Question: Count the number of objects in the diagram.
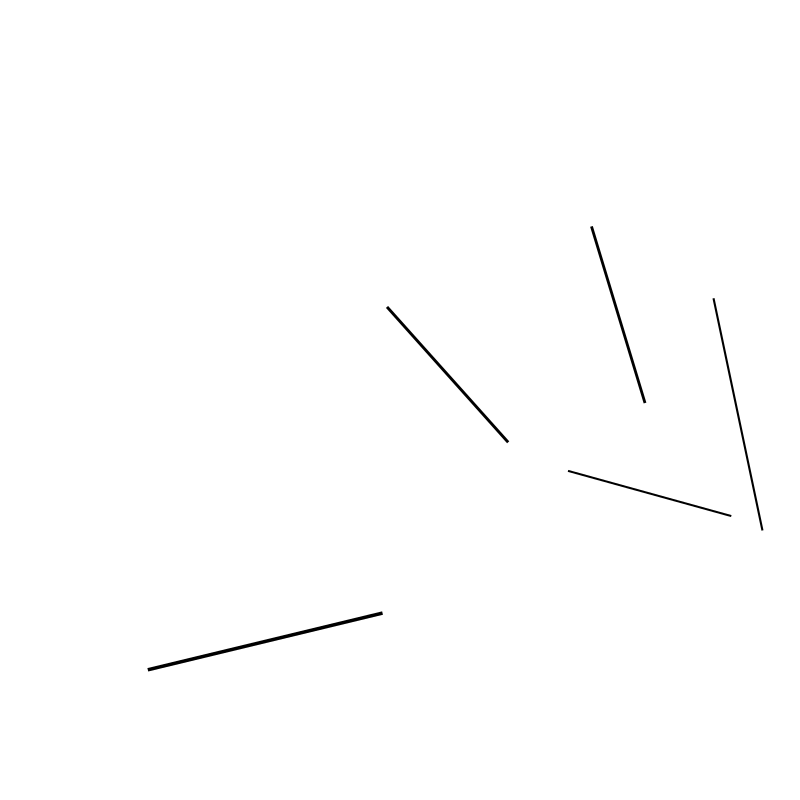
Answer: 5